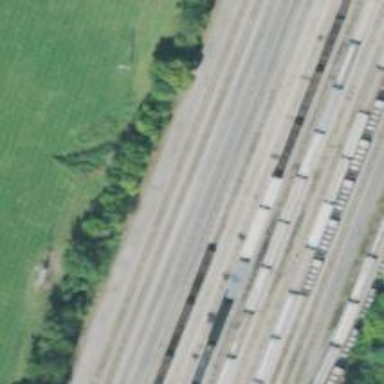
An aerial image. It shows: Railway yard.